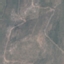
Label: HerbaceousVegetation